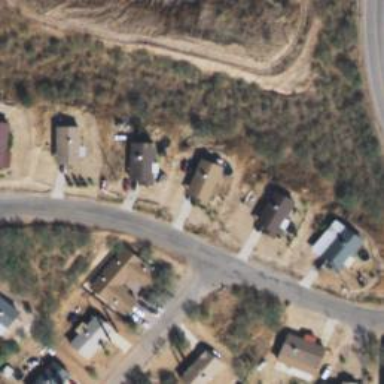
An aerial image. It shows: Residential road.